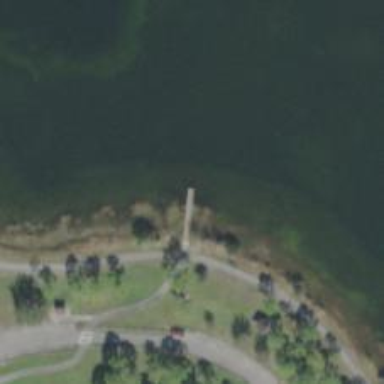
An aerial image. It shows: Man-made pier.